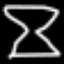
Label: hourglass